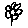
Label: flower